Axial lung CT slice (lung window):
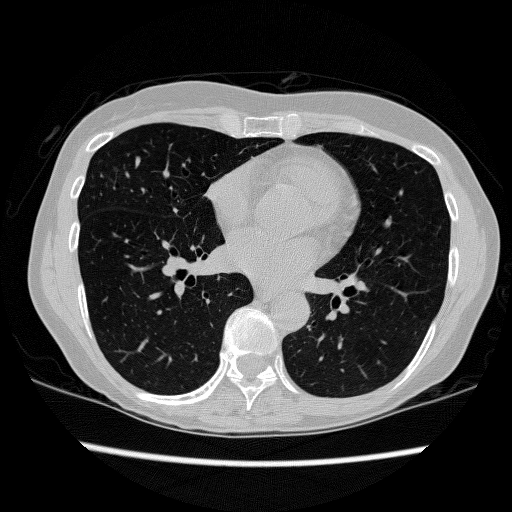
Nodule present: no